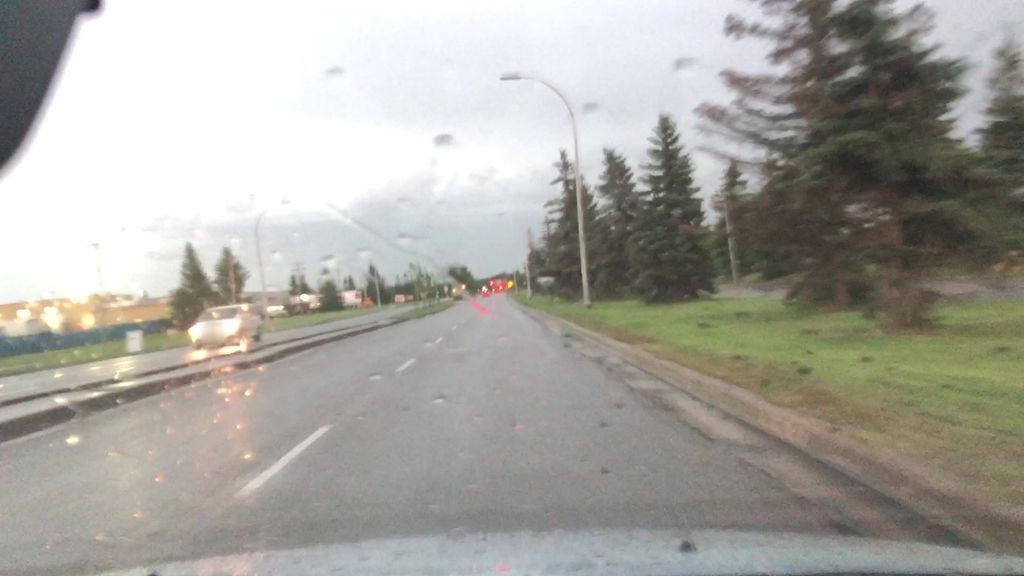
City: edmonton